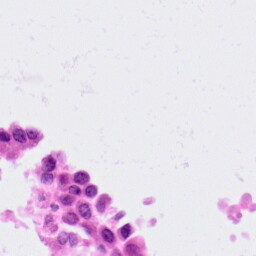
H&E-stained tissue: Lung